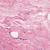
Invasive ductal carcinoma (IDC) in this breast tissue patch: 0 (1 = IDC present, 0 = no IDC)